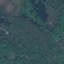
Land use / land cover: Forest